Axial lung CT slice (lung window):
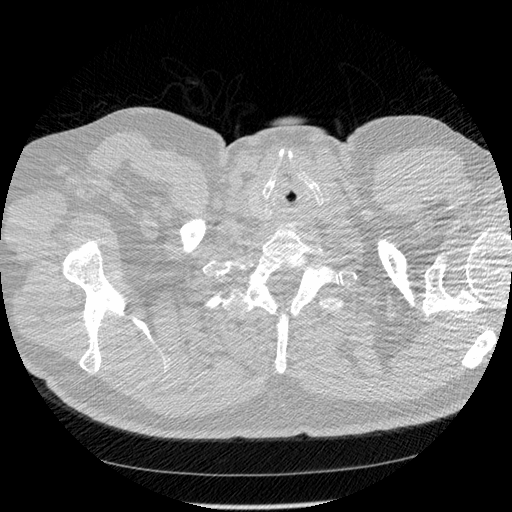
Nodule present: no